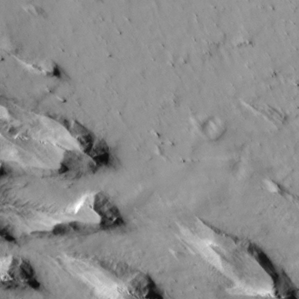
Label: non_frost